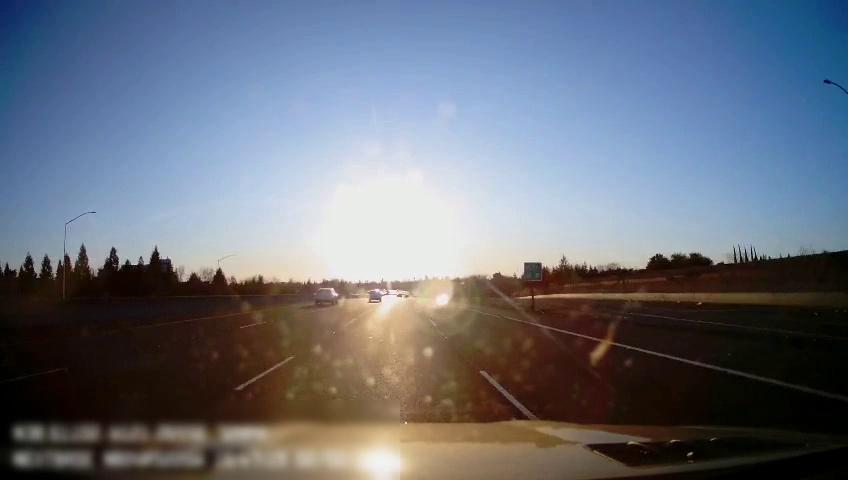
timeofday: Day
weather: Sunny
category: Drivable Space
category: Vehicles | SUV
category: Vehicles | Car
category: Lanes | Alternate Lane
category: Lanes | Alternate Lane
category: Lanes | Current Lane
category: Lanes | Current Lane
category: Lanes | Alternate Lane
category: Lanes | Alternate Lane
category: Traffic | Signs